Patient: sex F, age 62
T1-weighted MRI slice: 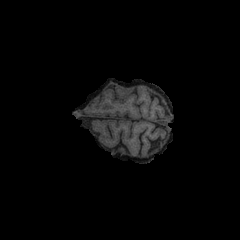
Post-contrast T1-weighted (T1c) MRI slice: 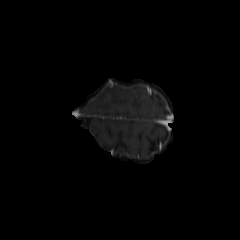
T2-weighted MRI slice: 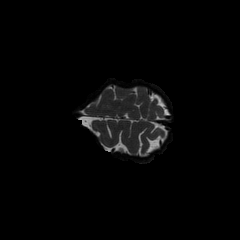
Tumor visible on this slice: no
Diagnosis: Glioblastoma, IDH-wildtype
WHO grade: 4